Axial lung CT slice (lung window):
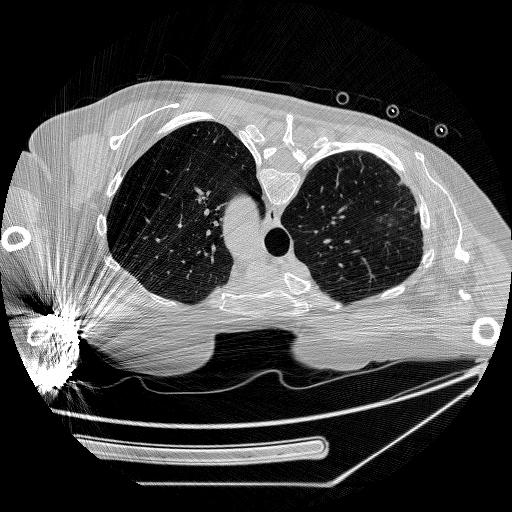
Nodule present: no